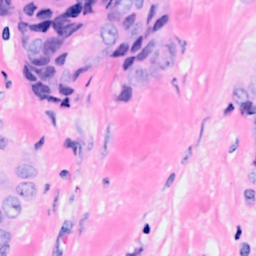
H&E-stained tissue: Breast